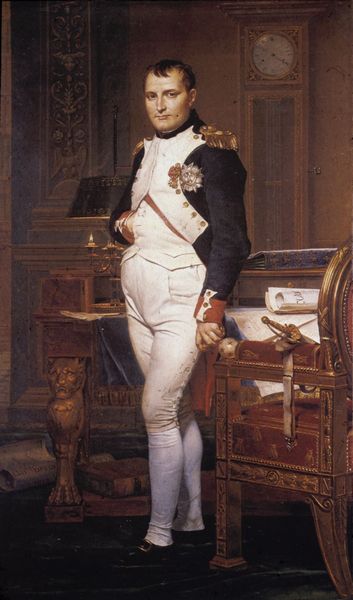
Titel: Flamingo
Standort: Istanbul
Schlagwörter: weiß, braun, rot, alt, wand, gefieder, hals, vögel, rosa, beine, bein, füße, liebe, zwei, tag, schriftzug, rand, black, picture, pink, two, metall, brown, schmutz, punkt, hässlich, flamingo, street, metal, steel, flamingos, wort, love, punk, art, rost, graffiti, paint, rust, großbuchstaben, leuchtet, ein bein, grafiti, graffito, spray, reih und glied, graffitti, brush, real, swan, 2, marker, stencil, rusted, swans, street art, 새, 홍학, 페인트, 두마리, 글씨, flemingo, rusk, flamingoes